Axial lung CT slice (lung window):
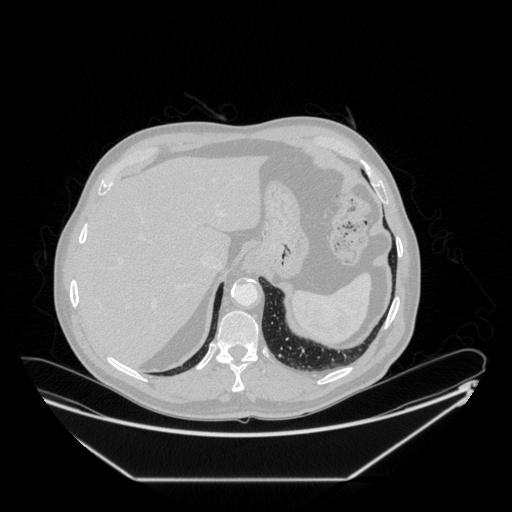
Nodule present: yes
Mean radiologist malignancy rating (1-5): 2